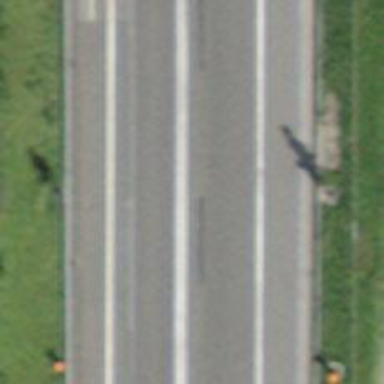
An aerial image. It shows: Asphalt motorway of trunk classification.